Question: Hi I'm going through Python for Data analysis and I'd like to analyze the data he goes through in the book. In chapter 9, he uses the data below. However, I'm having a difficult time understanding how to utilize the data in my ipython notebook once I download it to my github application on mac.
The stock data is here: <URL>
I clicked "open" which downloaded a large file on my github application. It looks like the below. How do I get this data to open in my ipython notebook?
**Looking at other stackoverflow questions, I know I can just download the zip file, which I am doing as well. It would be cool to know how to use the github application efficiently.
Right clicking and saving the csv file seems to save the json/html file

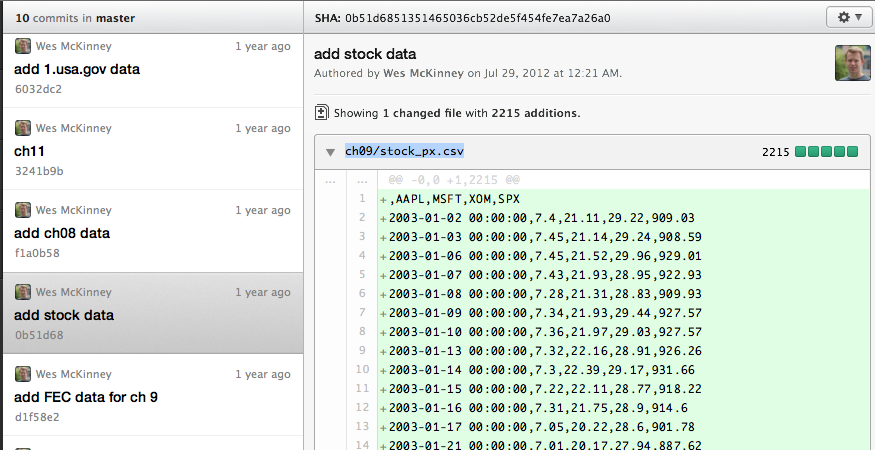
Answer: You should be able to just use the 'url' of the raw version (a link to the raw version is a button on the link you provided) and then read it into a dataframe directly using 'read_csv':
'''
import pandas as pd
url = 'https://raw.githubusercontent.com/pydata/pydata-book/master/ch09/stock_px.csv'
df = pd.read_csv(url,index_col=0,parse_dates=[0])
print df.head(5)
AAPL MSFT XOM SPX
2003-01-02 7.40 21.11 29.22 909.03
2003-01-03 7.45 21.14 29.24 908.59
2003-01-06 7.45 21.52 29.96 929.01
2003-01-07 7.43 21.93 28.95 922.93
2003-01-08 7.28 21.31 28.83 909.93
'''
Edit: a brief explanation about the options I used to read in the file:
'''
df = pd.read_csv(url,index_col=0,parse_dates=[0])
'''
The first column (column = 0) is a column of dates in the file and because it had no column name it looked like it was meant to be the index; 'index_col=0' makes it the index and parse_dates[0] tells read_csv to parse column=0 (the first column) as dates.